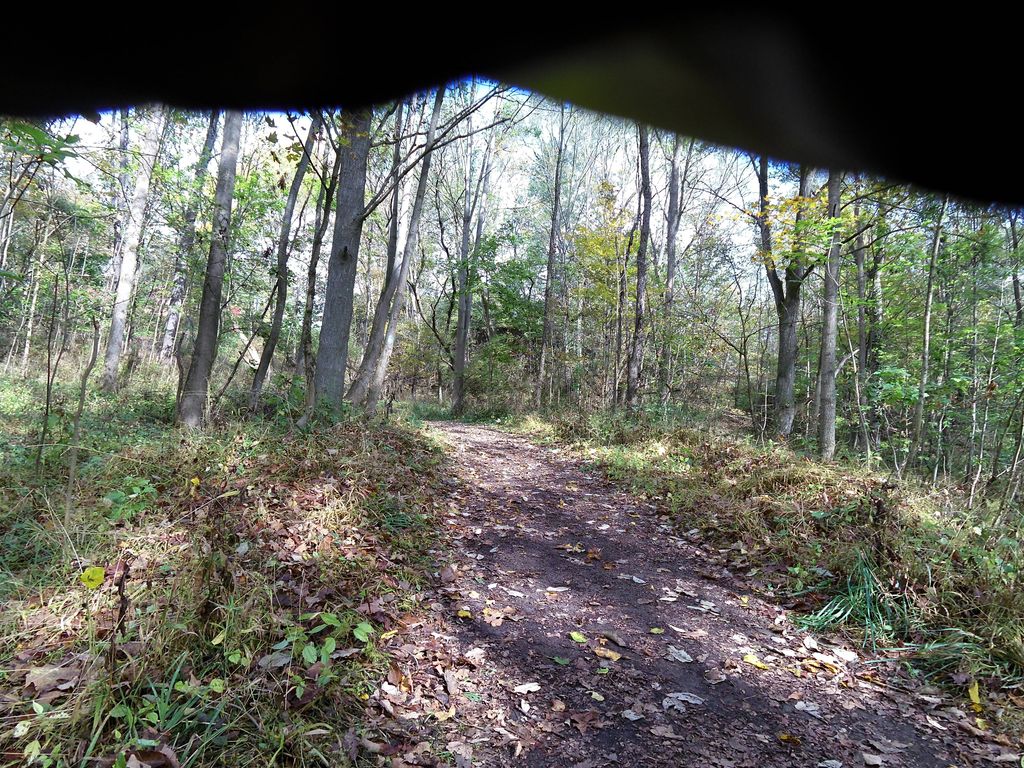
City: hamilton